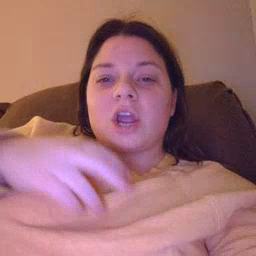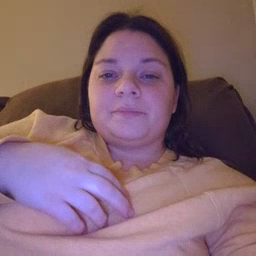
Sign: chair